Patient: sex F, age 54
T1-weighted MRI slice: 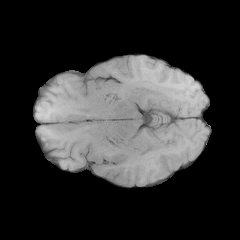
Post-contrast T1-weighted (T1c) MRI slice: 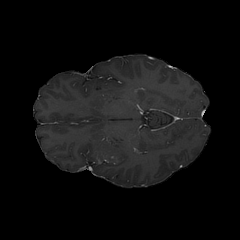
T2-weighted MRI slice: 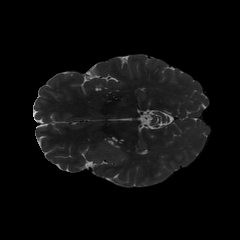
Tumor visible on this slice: yes
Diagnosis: Astrocytoma, IDH-wildtype
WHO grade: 3